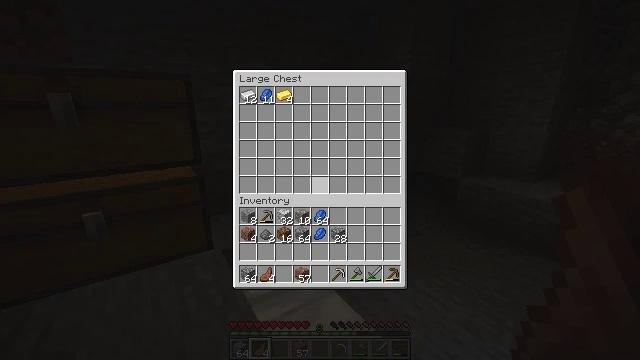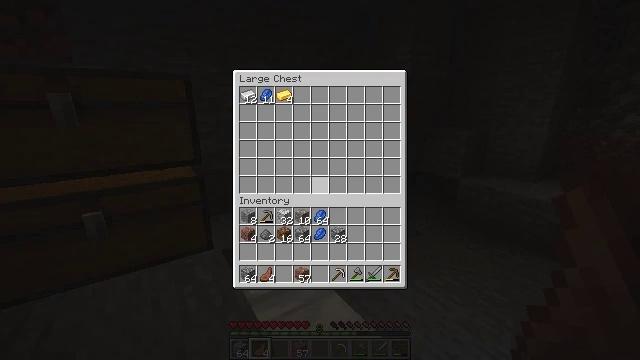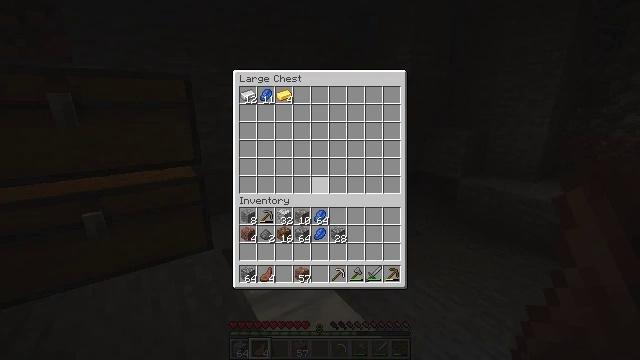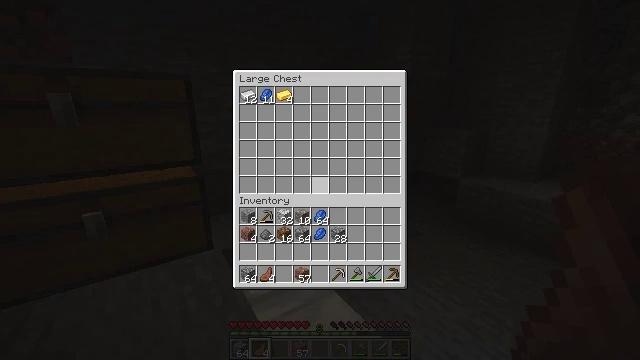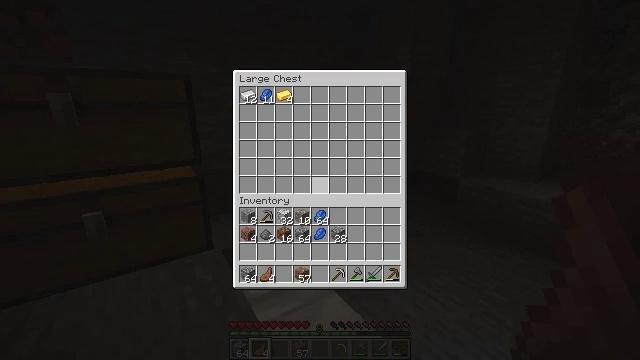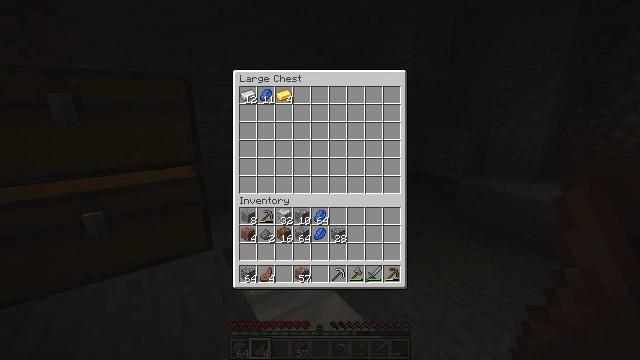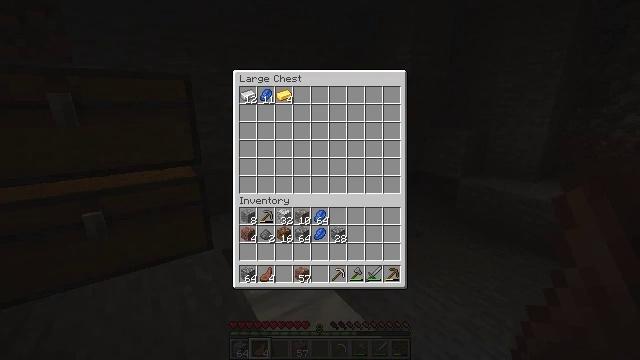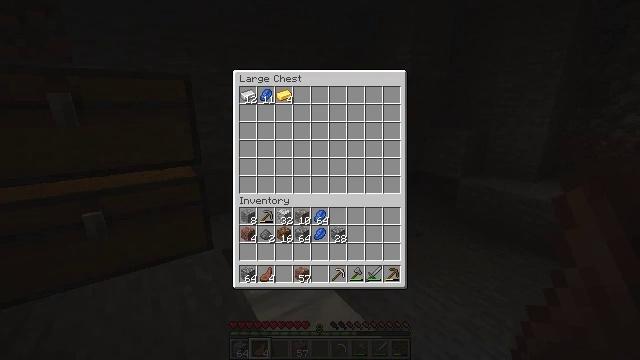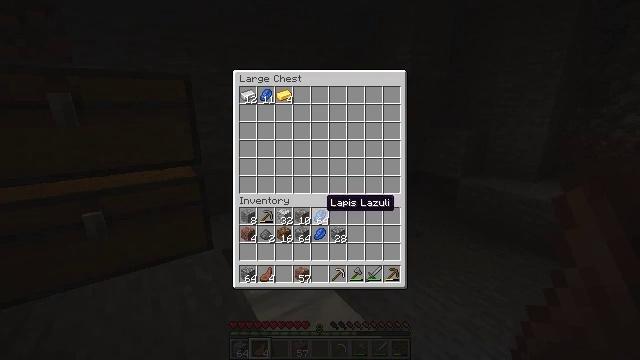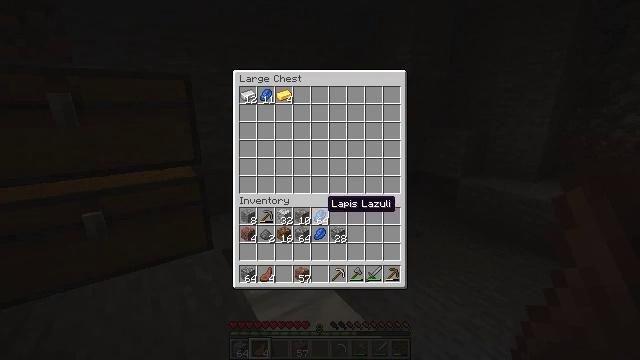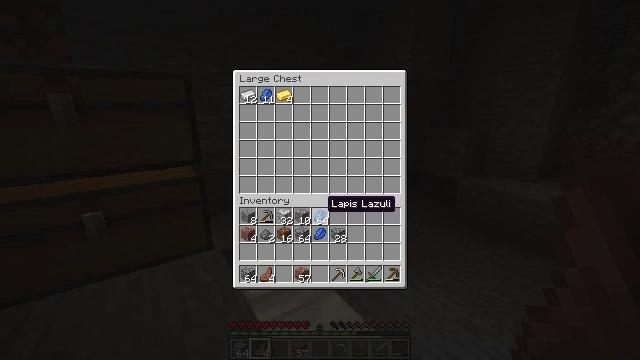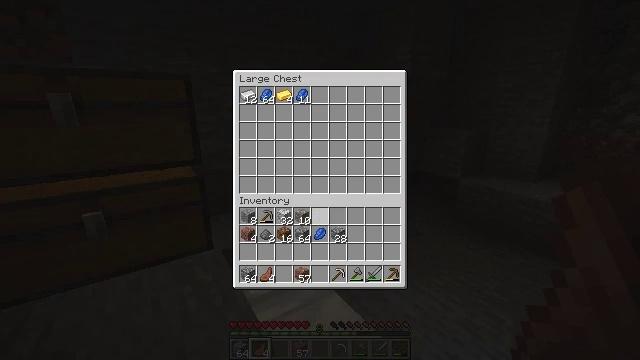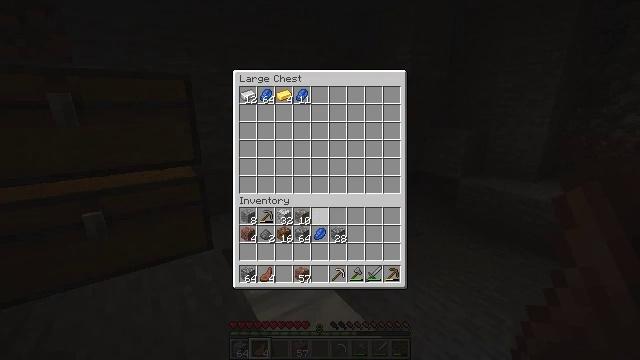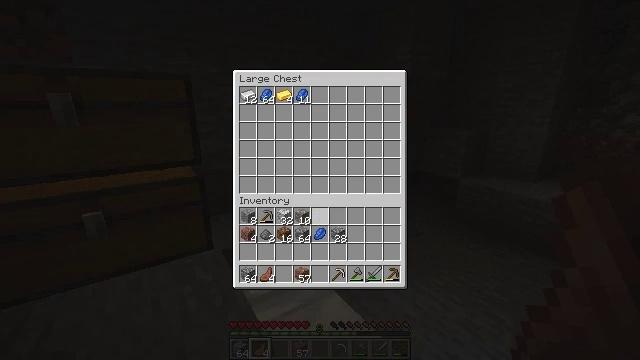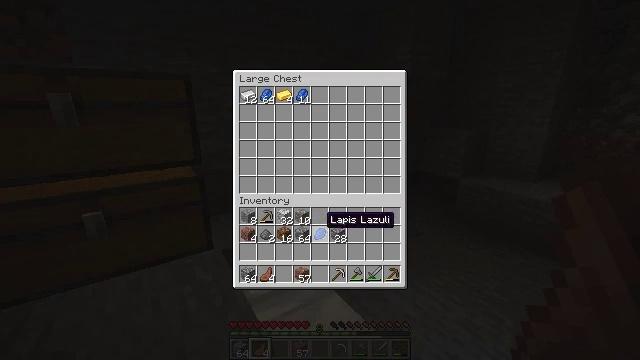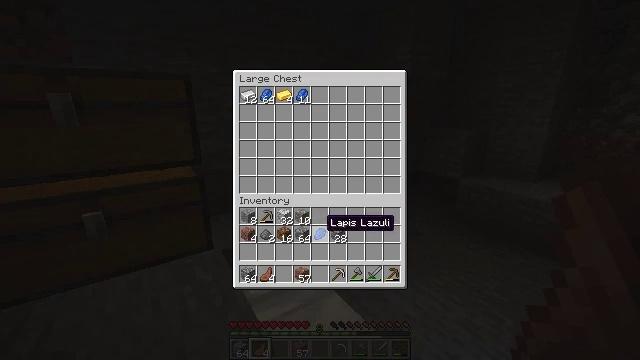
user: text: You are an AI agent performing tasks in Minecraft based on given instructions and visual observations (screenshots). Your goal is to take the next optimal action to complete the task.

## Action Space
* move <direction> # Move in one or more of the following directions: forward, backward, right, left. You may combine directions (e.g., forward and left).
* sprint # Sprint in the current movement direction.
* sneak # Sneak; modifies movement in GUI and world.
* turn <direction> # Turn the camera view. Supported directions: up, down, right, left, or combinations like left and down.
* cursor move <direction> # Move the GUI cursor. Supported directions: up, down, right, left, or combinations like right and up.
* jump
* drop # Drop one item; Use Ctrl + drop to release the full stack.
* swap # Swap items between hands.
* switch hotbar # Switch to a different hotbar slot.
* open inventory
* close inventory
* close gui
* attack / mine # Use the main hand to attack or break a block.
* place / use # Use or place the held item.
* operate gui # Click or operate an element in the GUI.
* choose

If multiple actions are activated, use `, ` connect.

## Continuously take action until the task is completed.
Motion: motion action
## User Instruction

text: Open the furnace and craft a gold ingot.
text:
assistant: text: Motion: sneak
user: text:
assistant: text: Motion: sneak
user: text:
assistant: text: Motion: sneak
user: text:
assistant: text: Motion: sneak
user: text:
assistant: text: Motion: sneak
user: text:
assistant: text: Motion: sneak
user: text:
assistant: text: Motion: sneak
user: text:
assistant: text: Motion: sneak
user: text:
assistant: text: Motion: sneak
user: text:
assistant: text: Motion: sneak
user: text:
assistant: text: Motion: sneak, choose
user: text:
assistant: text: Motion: sneak, choose
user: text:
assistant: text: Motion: sneak
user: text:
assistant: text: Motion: sneak, cursor move down
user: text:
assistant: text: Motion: sneak
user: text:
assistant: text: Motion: sneak
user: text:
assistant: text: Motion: sneak
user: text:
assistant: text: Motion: sneak, choose
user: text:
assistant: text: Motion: sneak, choose
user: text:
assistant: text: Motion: sneak
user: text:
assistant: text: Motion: sneak
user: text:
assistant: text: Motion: sneak
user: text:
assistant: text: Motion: sneak
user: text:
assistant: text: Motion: sneak
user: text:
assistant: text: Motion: sneak, close inventory
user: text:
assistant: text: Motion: close inventory
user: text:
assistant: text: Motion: turn right, close inventory
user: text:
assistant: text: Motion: turn right
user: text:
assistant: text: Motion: turn right
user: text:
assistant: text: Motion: turn right